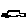
Label: car